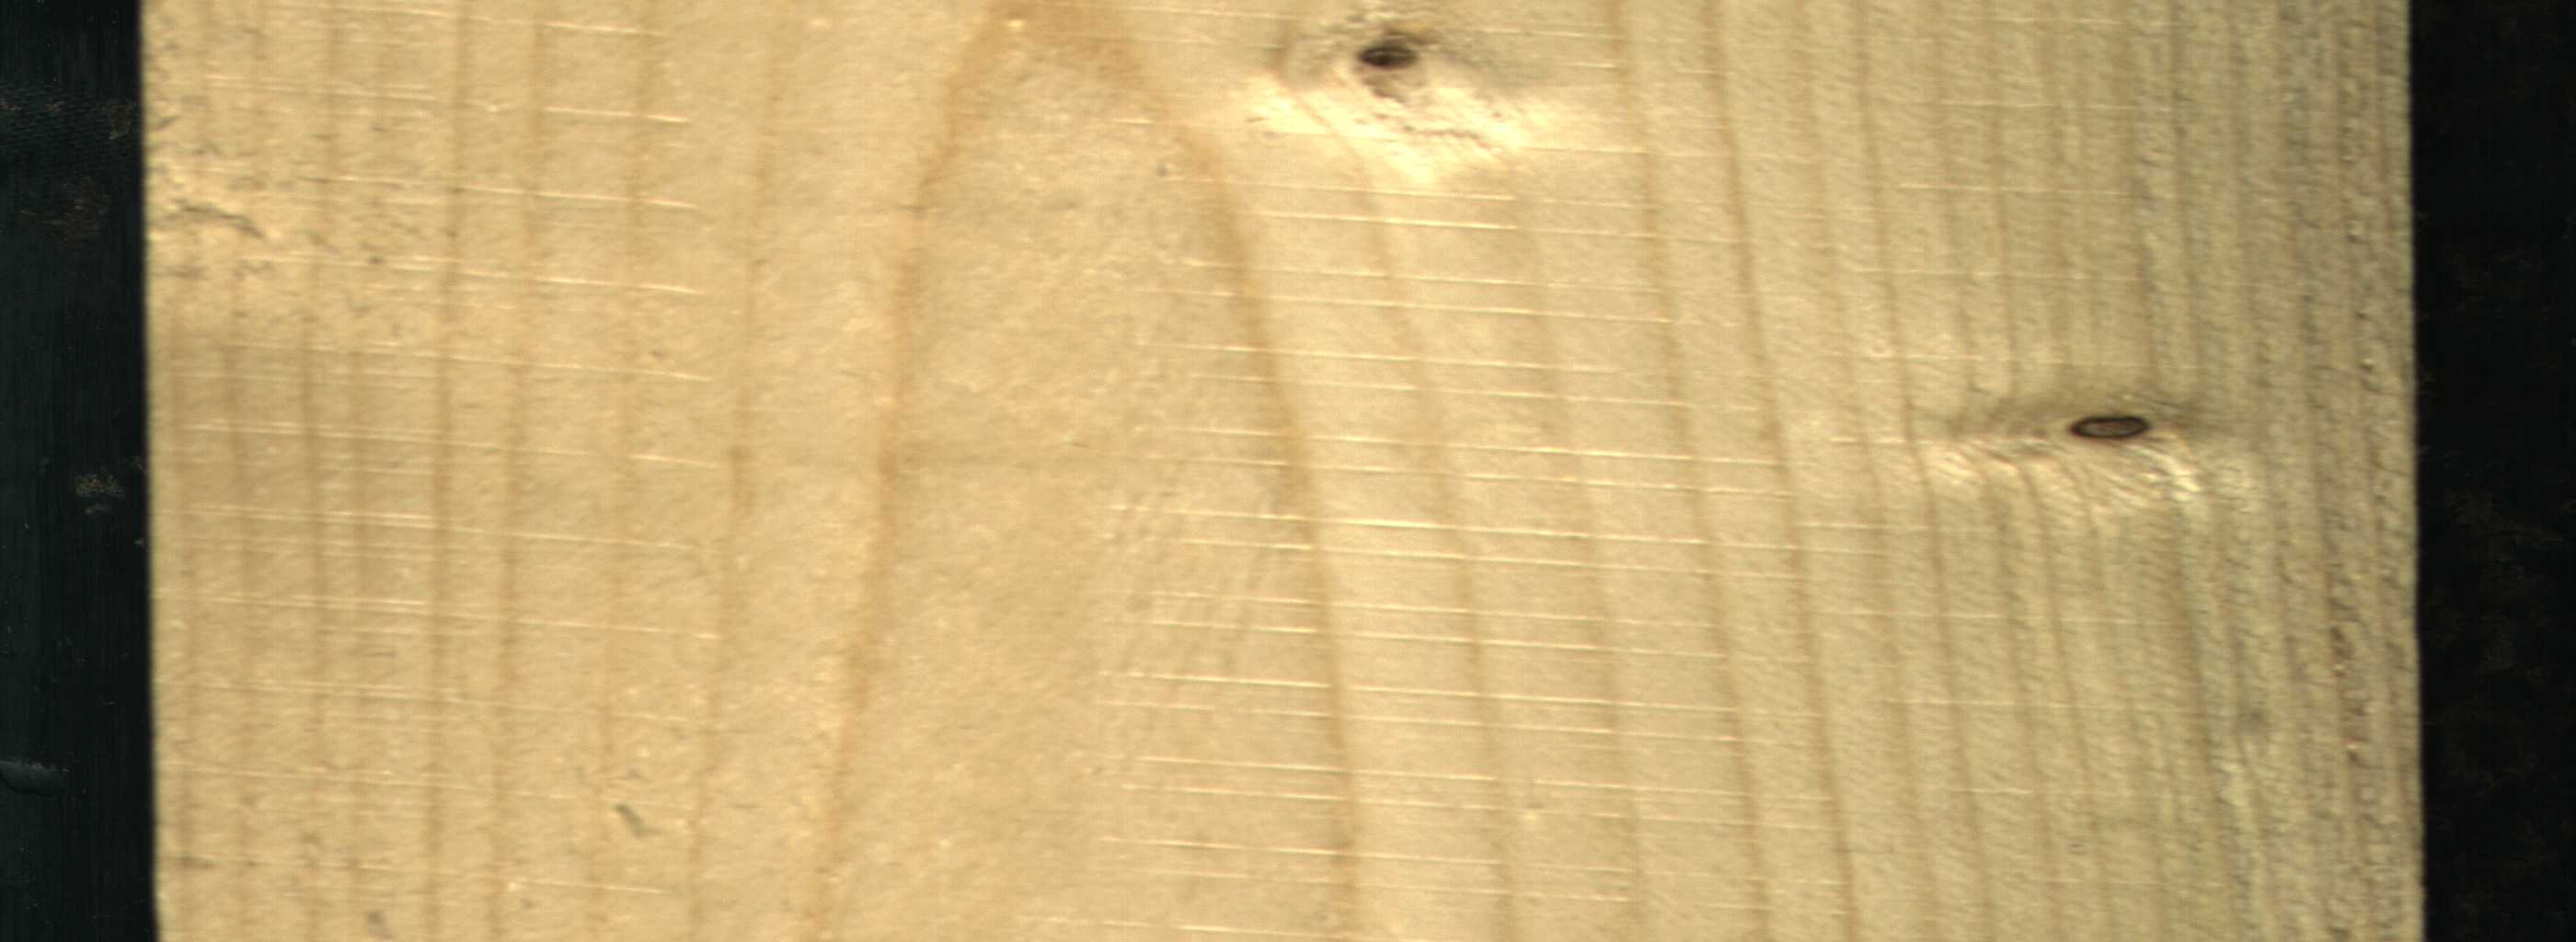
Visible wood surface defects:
Dead_Knot
Dead_Knot